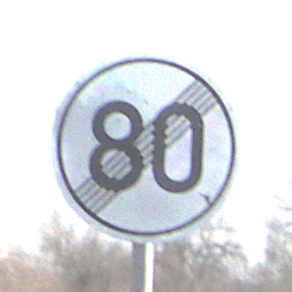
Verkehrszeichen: EndeGeschwindigkeit80
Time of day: MorningAfternoon
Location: Outdoor (Suburban)
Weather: PartlyCloudy
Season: NotSpecified
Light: Natural